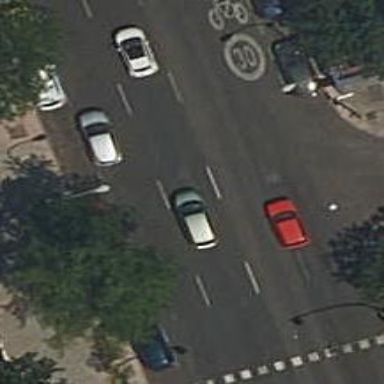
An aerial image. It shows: Road with traffic signals.